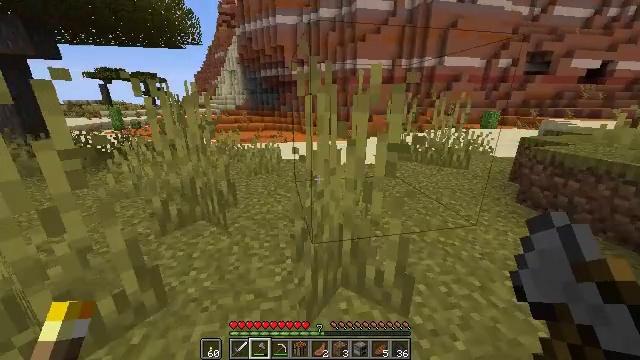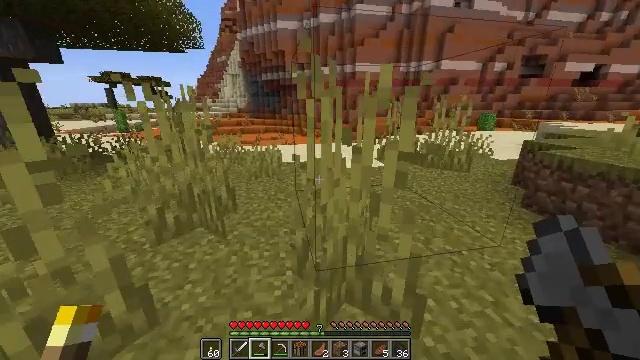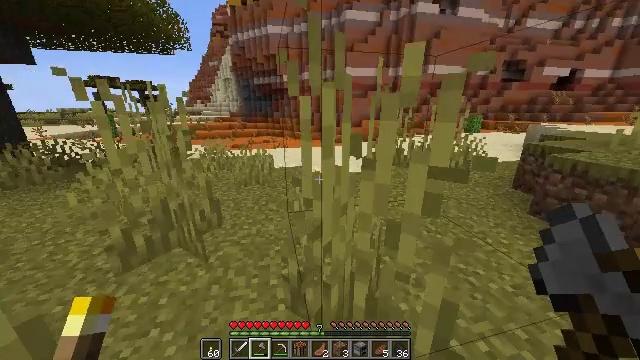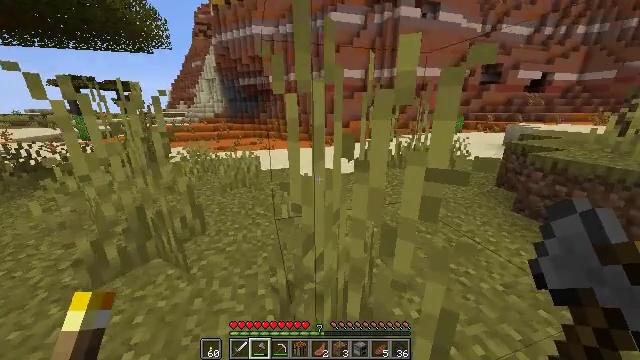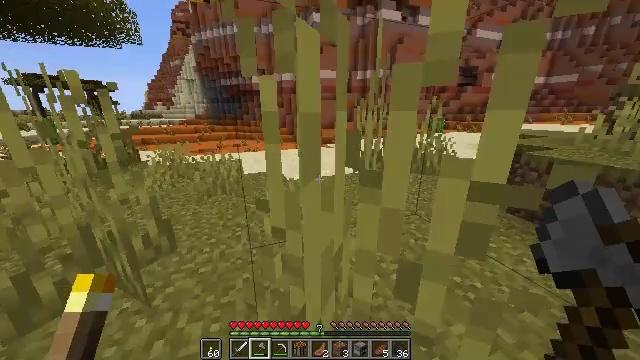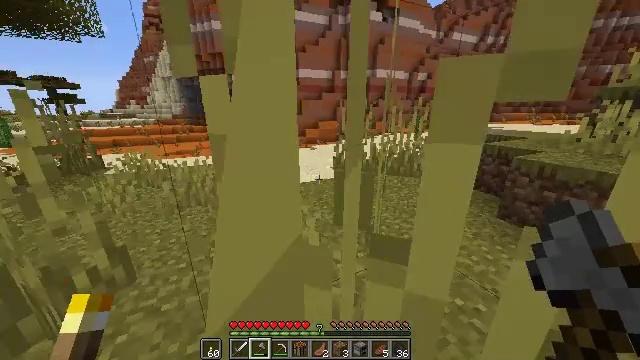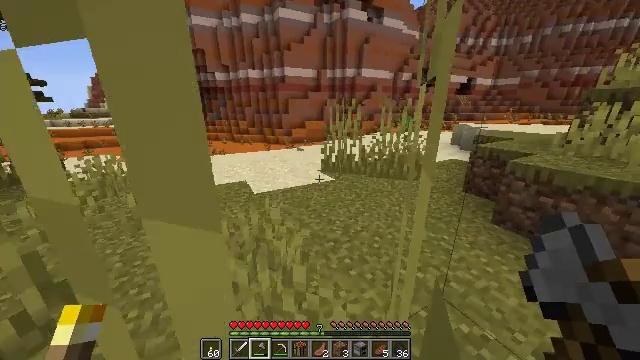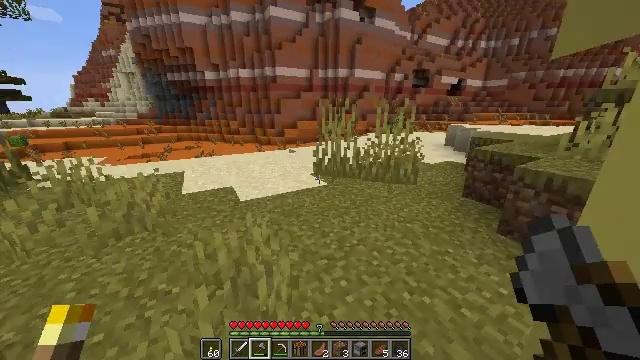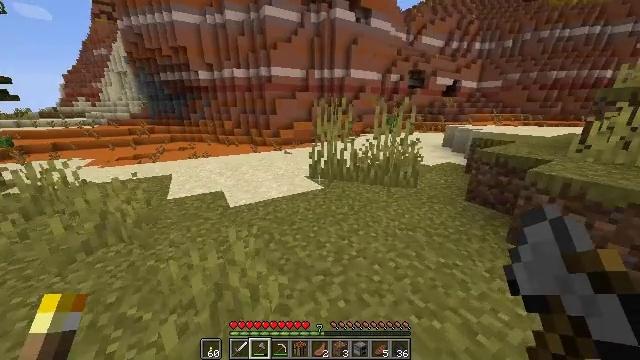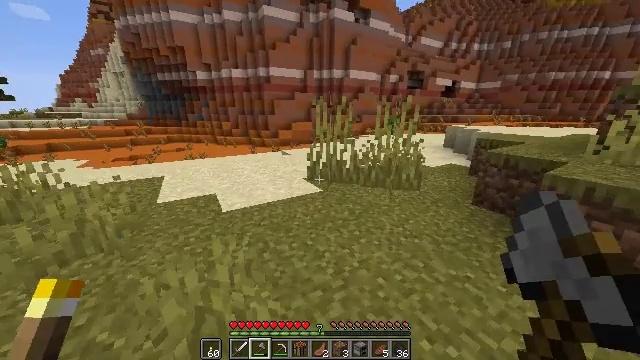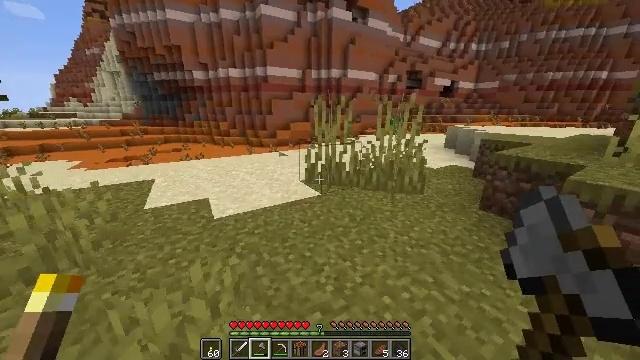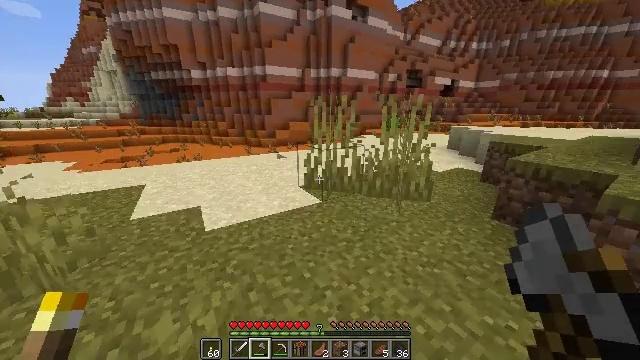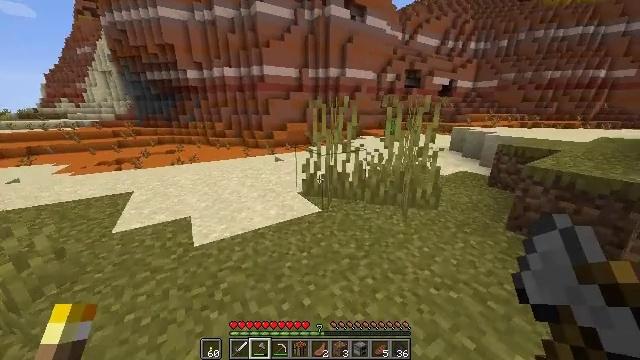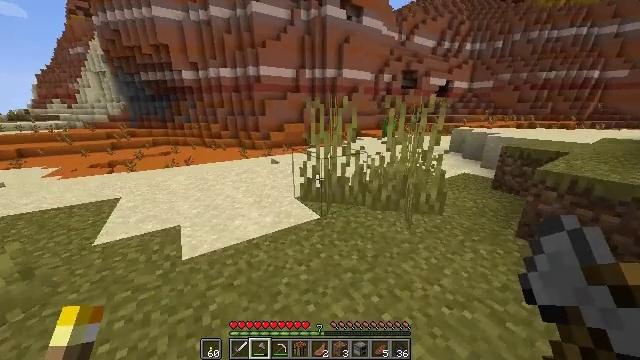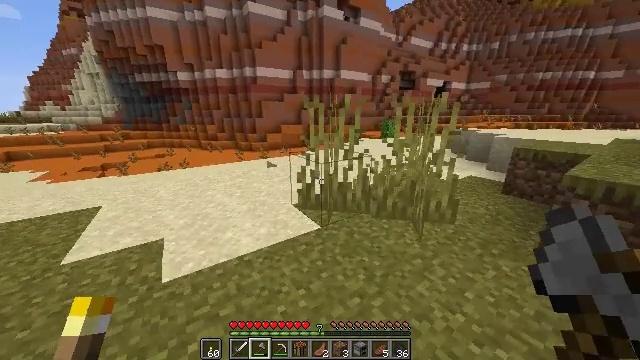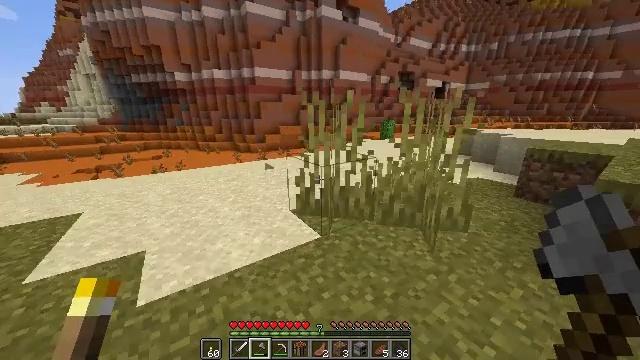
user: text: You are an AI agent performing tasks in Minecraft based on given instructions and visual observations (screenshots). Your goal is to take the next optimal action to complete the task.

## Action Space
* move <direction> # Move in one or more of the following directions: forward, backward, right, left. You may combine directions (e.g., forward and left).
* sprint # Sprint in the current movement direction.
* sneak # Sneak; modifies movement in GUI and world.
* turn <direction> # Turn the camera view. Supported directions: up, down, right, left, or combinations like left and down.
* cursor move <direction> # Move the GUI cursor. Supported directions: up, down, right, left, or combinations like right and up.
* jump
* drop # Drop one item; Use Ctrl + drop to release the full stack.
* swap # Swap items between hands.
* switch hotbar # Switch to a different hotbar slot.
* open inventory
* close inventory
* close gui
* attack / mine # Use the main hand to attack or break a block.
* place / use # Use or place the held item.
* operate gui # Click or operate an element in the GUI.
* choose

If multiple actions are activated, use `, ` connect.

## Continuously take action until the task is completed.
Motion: motion action
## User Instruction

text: Hunt animals.
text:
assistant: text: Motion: move forward, sprint
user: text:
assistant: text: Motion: move forward, sprint, turn right
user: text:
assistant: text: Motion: move forward, sprint, turn right
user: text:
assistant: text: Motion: move forward, sprint, turn right
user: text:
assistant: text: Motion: move forward, sprint, turn right
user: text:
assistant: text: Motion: move forward, sprint, turn right
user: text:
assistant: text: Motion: move forward, sprint, turn right
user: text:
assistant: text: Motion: move forward, sprint, turn right
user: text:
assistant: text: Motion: move forward, sprint
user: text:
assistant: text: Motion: move forward, sprint
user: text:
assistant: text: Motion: move forward, sprint
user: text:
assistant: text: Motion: move forward, sprint
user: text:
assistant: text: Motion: move forward, sprint
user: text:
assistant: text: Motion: move forward, sprint
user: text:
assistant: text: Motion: move forward, sprint
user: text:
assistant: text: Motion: move forward, sprint
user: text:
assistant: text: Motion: move forward, sprint, turn right
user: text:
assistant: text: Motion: move forward, sprint, turn right
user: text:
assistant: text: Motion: move forward, sprint, turn right
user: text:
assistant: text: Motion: move forward, sprint, turn right
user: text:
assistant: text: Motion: move forward, sprint, turn right
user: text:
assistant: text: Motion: move forward, sprint, turn right
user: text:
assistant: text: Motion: move forward, sprint, turn right
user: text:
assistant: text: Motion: move forward, sprint
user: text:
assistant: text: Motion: move forward, sprint, turn right
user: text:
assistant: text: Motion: move forward, sprint
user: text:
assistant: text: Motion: move forward, sprint
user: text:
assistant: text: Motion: move forward, sprint, turn right
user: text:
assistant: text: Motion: move forward, sprint, turn right
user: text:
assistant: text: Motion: move forward, sprint